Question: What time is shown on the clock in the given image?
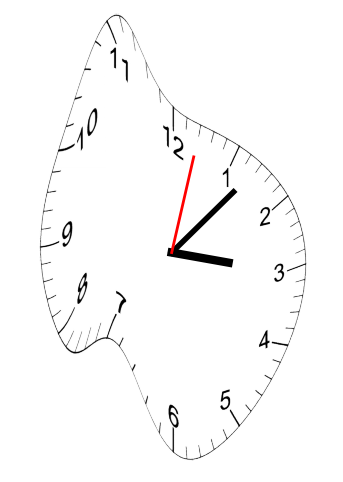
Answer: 03:07:02